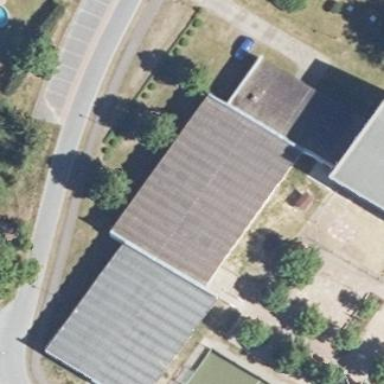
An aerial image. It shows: Public building with flat white roof.